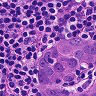
Metastatic tissue present: yes